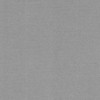
Label: dusty